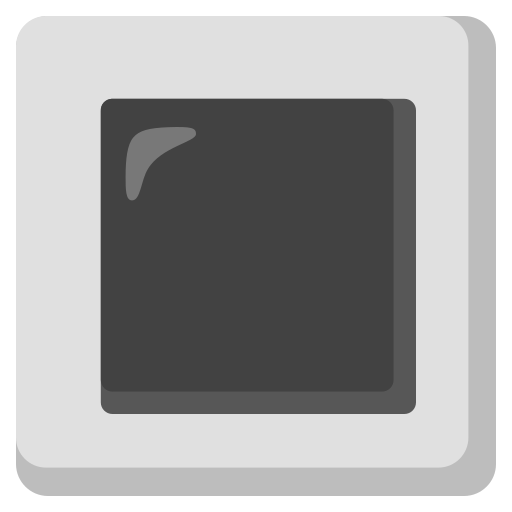
Emoji: 🔳